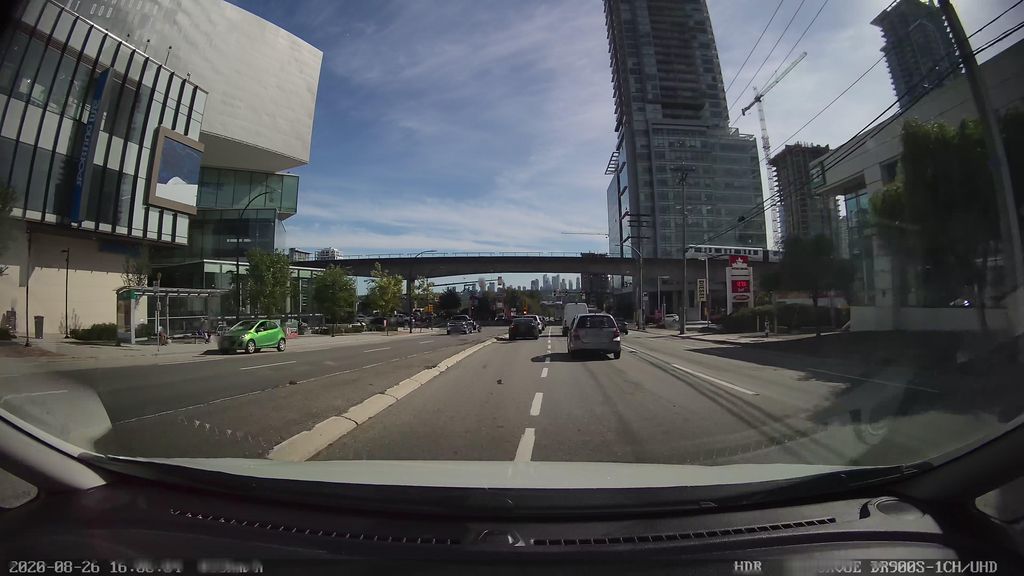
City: vancouver